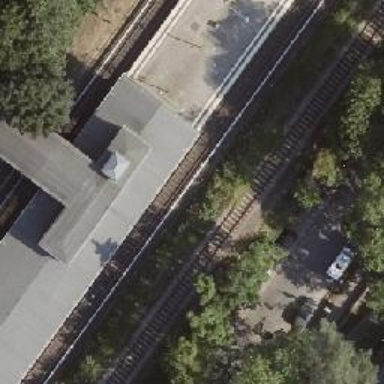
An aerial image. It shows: Platform edge at railway station.